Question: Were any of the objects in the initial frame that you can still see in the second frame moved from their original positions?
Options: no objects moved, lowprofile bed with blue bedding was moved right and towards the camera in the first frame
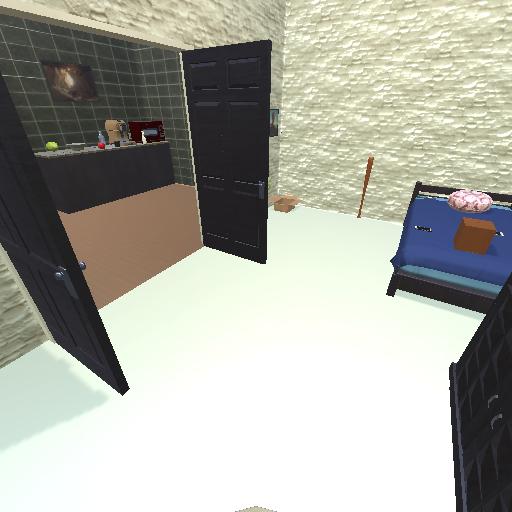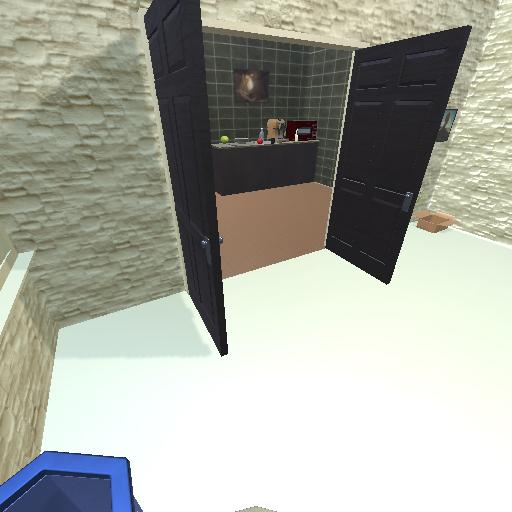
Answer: no objects moved